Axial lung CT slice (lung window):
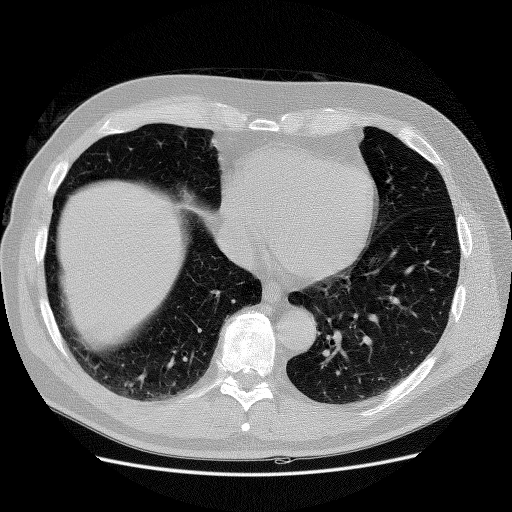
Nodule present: no